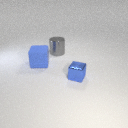
small blue metal cube in front of large gray metal cylinder